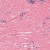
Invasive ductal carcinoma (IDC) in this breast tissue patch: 0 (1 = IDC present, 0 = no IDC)